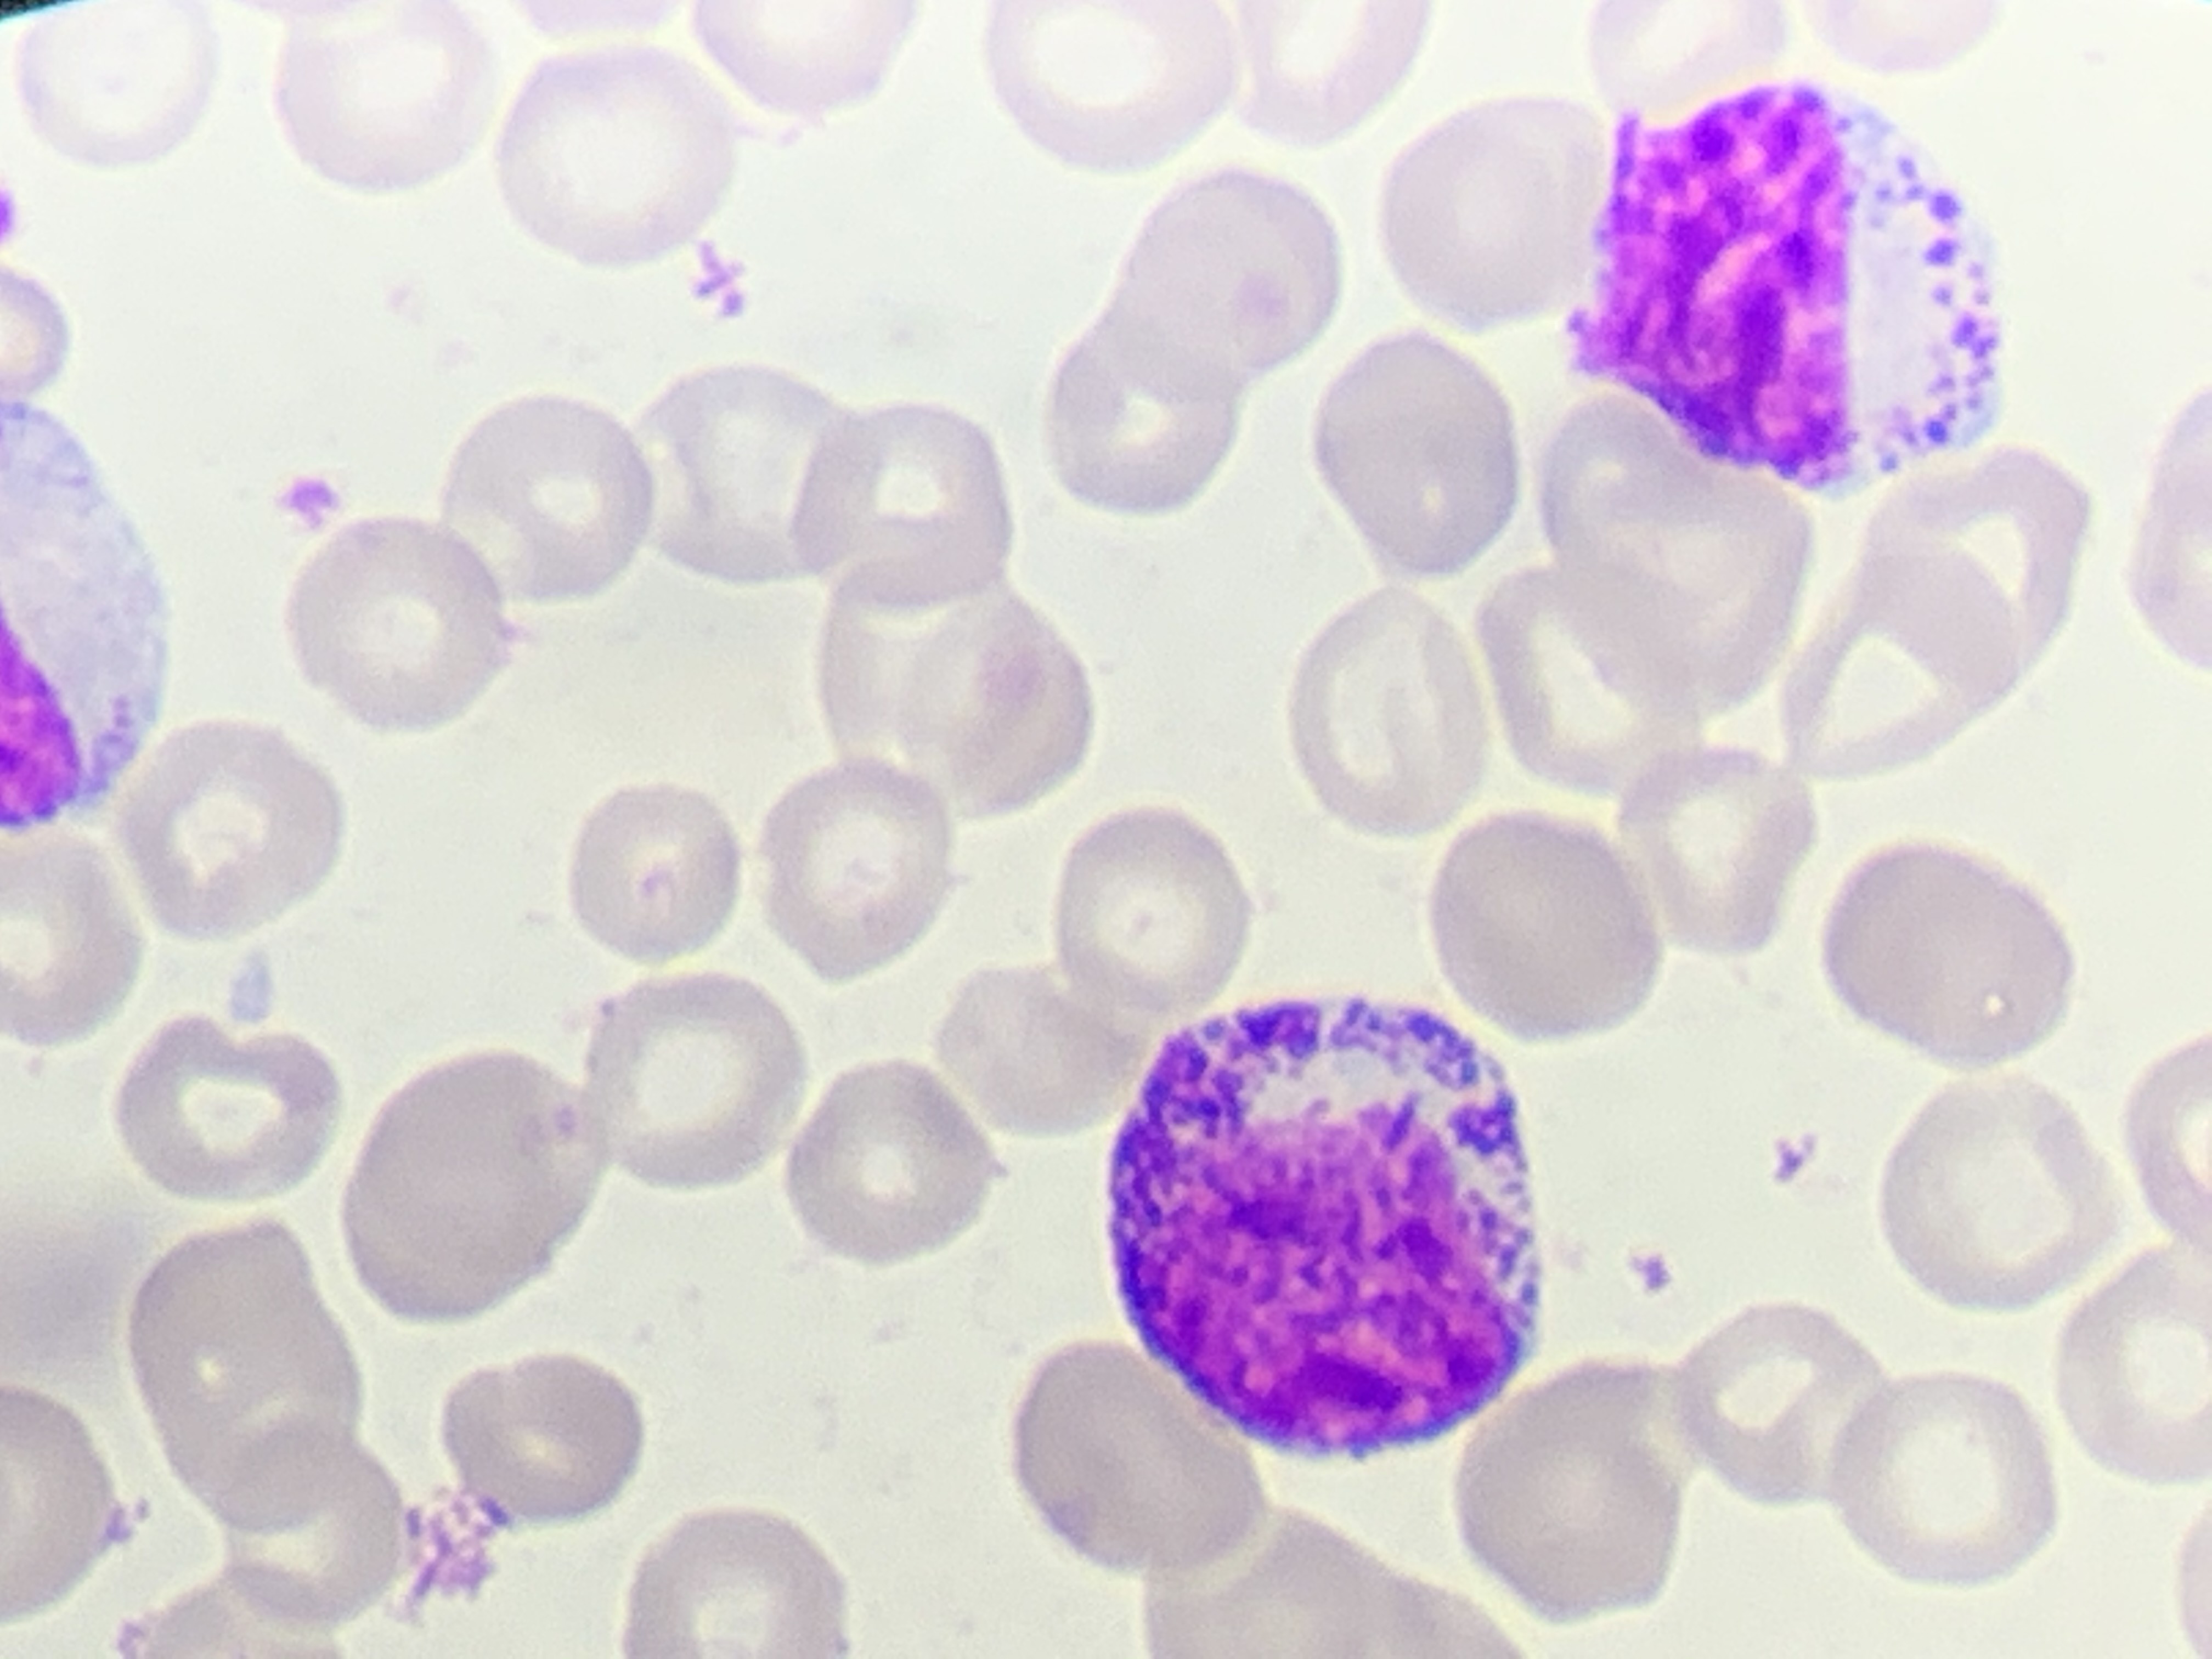
Cell type: MYELOCYTE